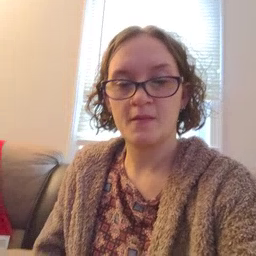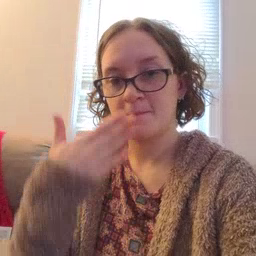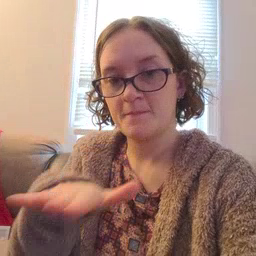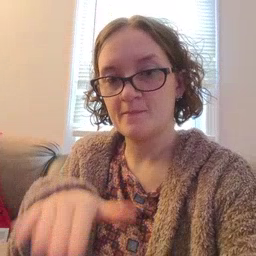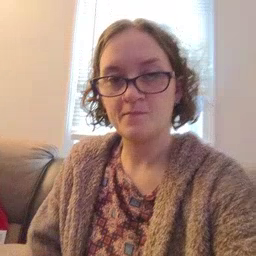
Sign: bad